Question: I want to open a database.sqlite3. Firstly, I need to get a path. But I don't know how to get this path.
I need a relative path.

I don't want to use NSBundle. It get a very long path.
I want to use /Users/Voloda2/Projects/facebook/database.sqlite3 Is it possible to get a relative path?
I often change my database. I use Navicat for this operation. If I use NSBundle I have one problem. git did't indexed my database because it didn't lies in project folder. Thus I need to lay my database to project folder.
straight path is /Users/Voloda2/Projects/facebook/database.sqlite3
relative path something like this ../database.sqlite3
Relative path is a path relative to project folder.
Is it possible to get a relative path? May be it didn't possible.
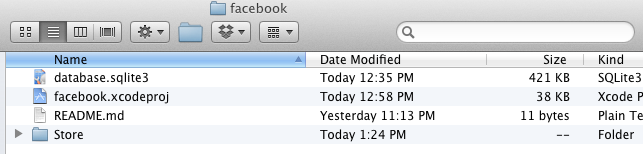
Answer: Assuming you're making a regular OS X/Cocoa app, Xcode will copy the database file to the app bundle. So, you can use the 'NSBundle' class to obtain its path easily:
'''
NSString *databasePath = [[NSBundle mainBundle] pathForResource:@"database" ofType:@"sqlite3"];
'''